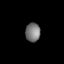
Tissue: lung
Cell type: Myeloid cells
Senescence score: 0.1708
Nuclear area (px): 276
Mean DAPI intensity: 118.891